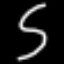
Label: squiggle